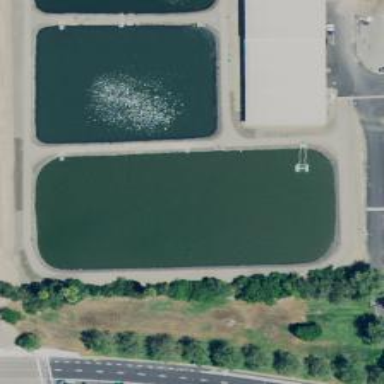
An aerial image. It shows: Body of wastewater.